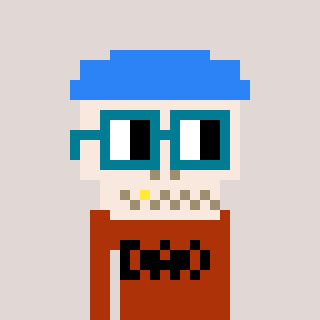
a pixel art character with square dark green glasses, a skeleton-hat-shaped head and a hotbrown-colored body on a warm background